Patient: sex M, age 64
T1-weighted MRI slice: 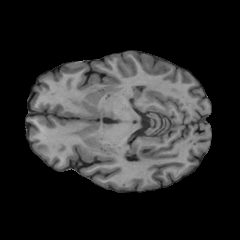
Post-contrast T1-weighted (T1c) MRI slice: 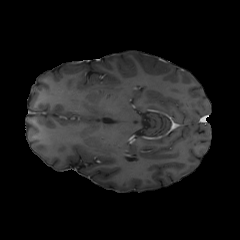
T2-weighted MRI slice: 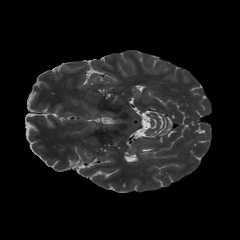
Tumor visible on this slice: no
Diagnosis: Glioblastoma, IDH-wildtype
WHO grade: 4